Field crop: maize
Growth stage: 2
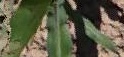
Species: maize